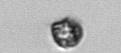
Label: Dinophyceae